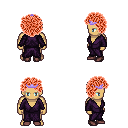
a pixel art fantasy rpg character, male body template, human, tanned skin, purple robe, white pants, red curly afro hairstyle, purple tiara, maroon shoes, four views (front, back, left, right), 2x2 character sprite sheet, small pixel art, hard edges, no anti-aliasing